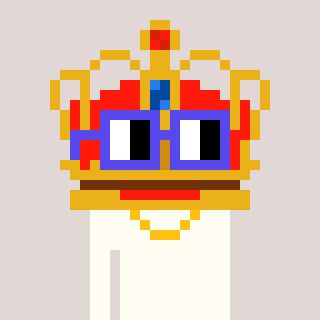
a pixel art character with square blue glasses, a crown-shaped head and a grayscale-colored body on a warm background